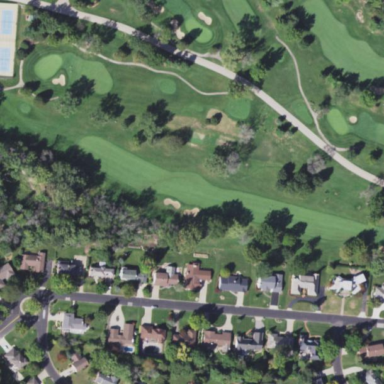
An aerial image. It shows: Grassy area designated as golf fairway.